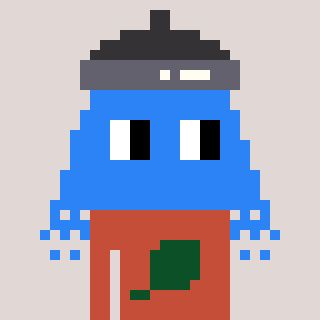
a pixel art character with square blue glasses, a shower-shaped head and a rust-colored body on a warm background